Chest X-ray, PA view. Patient: 23 years old, sex F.
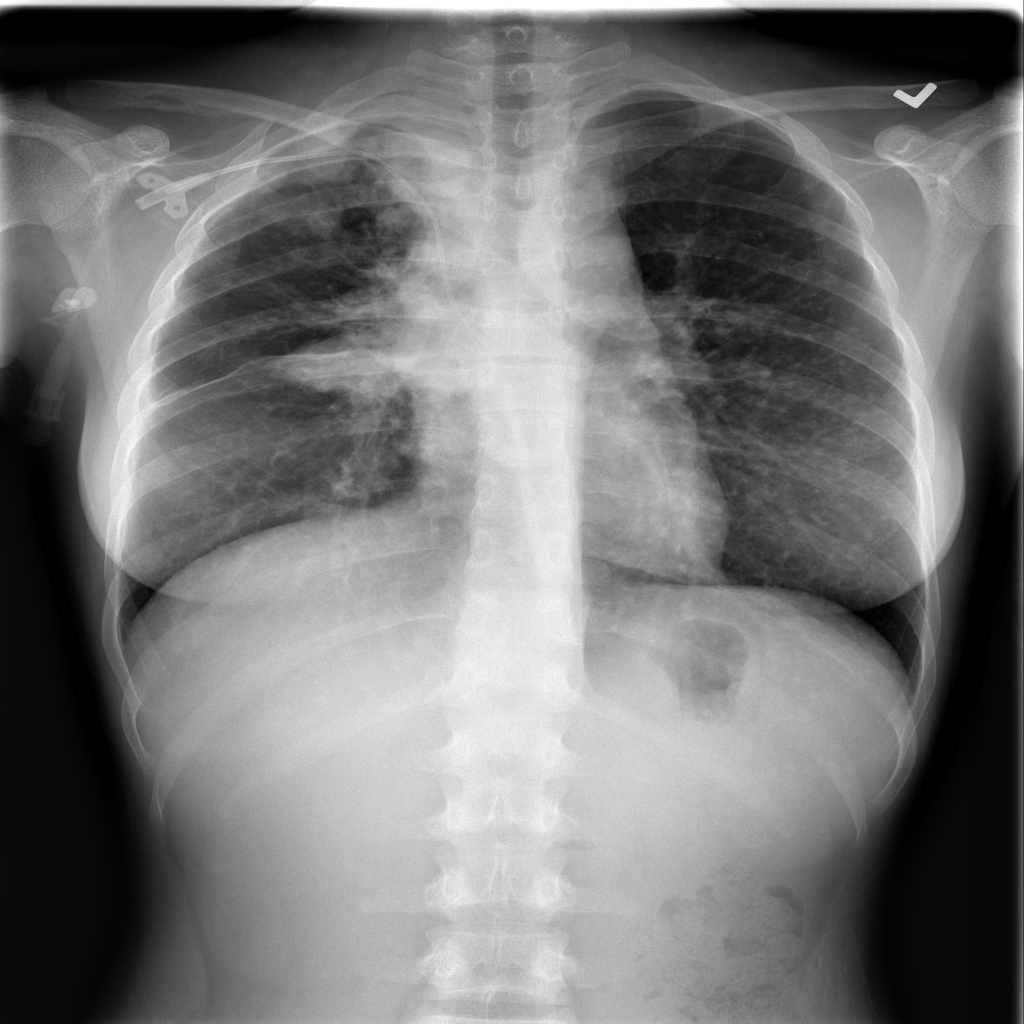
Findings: Mass, Nodule